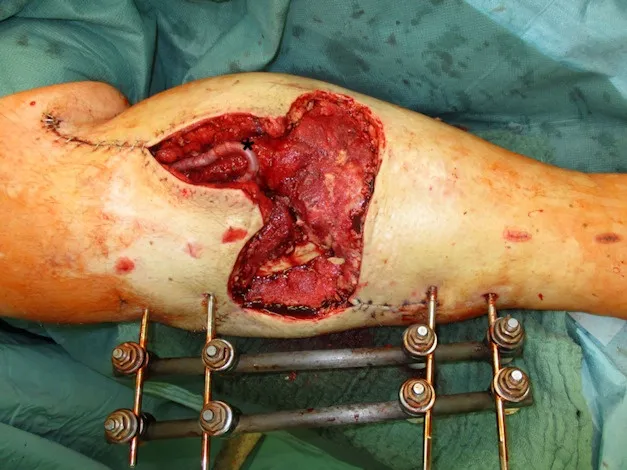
Defect with AV loop in situ.
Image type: medical_photograph (other_medical_photograph)